Question: I need to add a small loading image to my live search engine (as per the photo) to have it shown before the search results comes up as I'd have several images called from database which may need some time to load, and when the result is loaded the loading image fadeout

My Script code is:
'''
<script>
// Start Ready
$(document).ready(function() {
// Icon Click Focus
$('div.icon').click(function(){
$('input#search').focus();
});
// Live Search
// On Search Submit and Get Results
function search() {
var query_value = $('input#search').val();
$('b#search-string').html(query_value);
if(query_value !== ''){
$.ajax({
type: "POST",
url: "search.php",
data: { query: query_value },
cache: false,
success: function(html){
$("ul#results").html(html);
}
});
}return false;
}
$("input#search").live("keyup", function(e) {
// Set Timeout
clearTimeout($.data(this, 'timer'));
// Set Search String
var search_string = $(this).val();
// Do Search
if (search_string == '') {
$("ul#results").fadeOut();
$('h4#results-text').fadeOut();
}else{
$("ul#results").fadeIn();
$('h4#results-text').fadeIn();
$(this).data('timer', setTimeout(search, 100));
};
});
});
</script>
'''
And my HTML code is:
'''
<div id="main">
<input name="Search" type="text" id="search" autocomplete="off" onfocus="if (this.value == 'Search by item name or number')
{this.value = '';}" onblur="if (this.value == '')
{this.value = 'Search by item name or number';}"
value="Search by item name or number">
<!-- Show Results -->
<ul id="results" style="height:350px; overflow-x:hidden ; overflow-y: scroll; padding-bottom:10px; color:#FFF"></ul>
</div>
'''
Thanks in advance
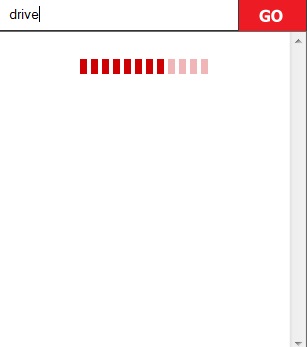
Answer: Try this?
On keyup, append the loading image to ul, after the result, hide it again.
'''
// Start Ready
$(document).ready(function() {
// Icon Click Focus
$('div.icon').click(function(){
$('input#search').focus();
});
// Live Search
// On Search Submit and Get Results
function search() {
var query_value = $('input#search').val();
$('b#search-string').html(query_value);
if(query_value !== ''){
$.ajax({
type: "POST",
url: "search.php",
data: { query: query_value },
cache: false,
success: function(html){
// remove loading gif
$("ul#results").html('');
$("ul#results").html(html);
}
});
}return false;
}
$("input#search").live("keyup", function(e) {
// show loading gif after keying 3 characters
if($(this).val().length >= 3)
$("ul#results").append('<li><img src="yourLoadingImg.gif" /></li>');
// Set Timeout
clearTimeout($.data(this, 'timer'));
// Set Search String
var search_string = $(this).val();
// Do Search
if (search_string == '') {
$("ul#results").fadeOut();
$('h4#results-text').fadeOut();
}
if(search_string.length >= 3){
$("ul#results").fadeIn();
$('h4#results-text').fadeIn();
$(this).data('timer', setTimeout(search, 100));
}
});
});
'''